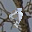
Label: 9